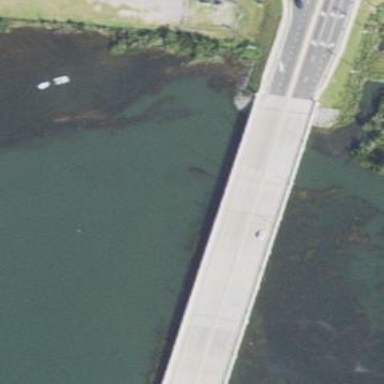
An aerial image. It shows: Man-made bridge.